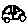
Label: car